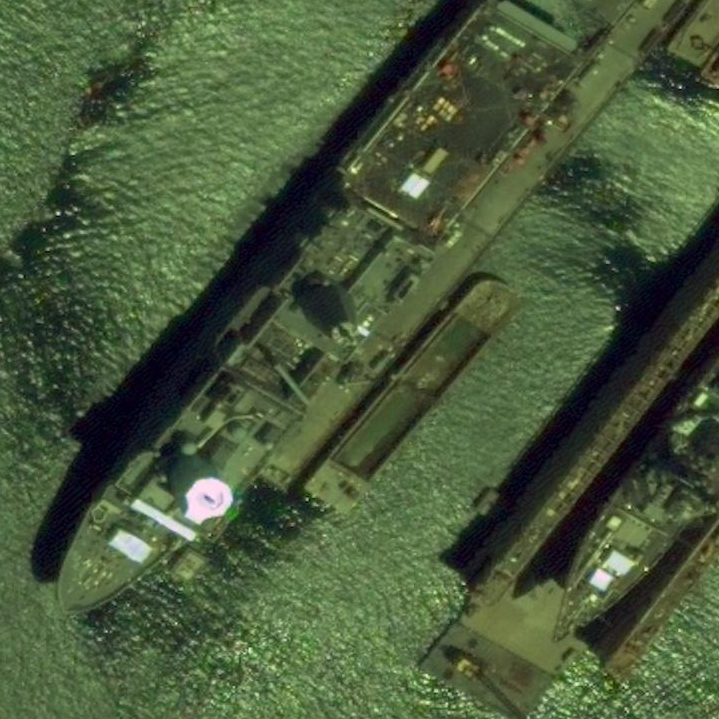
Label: combat